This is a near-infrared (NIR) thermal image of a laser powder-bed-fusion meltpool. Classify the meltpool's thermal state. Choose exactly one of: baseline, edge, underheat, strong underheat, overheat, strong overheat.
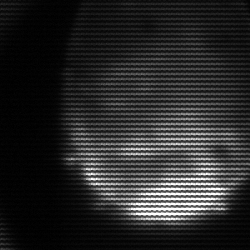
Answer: edge